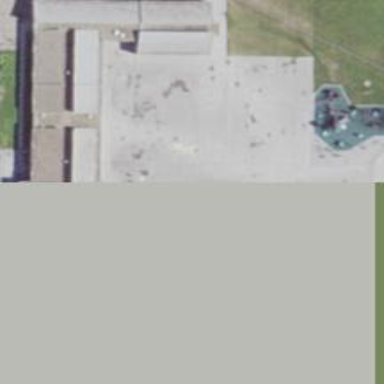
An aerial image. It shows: School building.